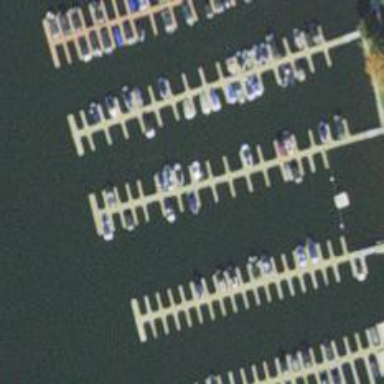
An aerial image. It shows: Man-made pier.